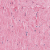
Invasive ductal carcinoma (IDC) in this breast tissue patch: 0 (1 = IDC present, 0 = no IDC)